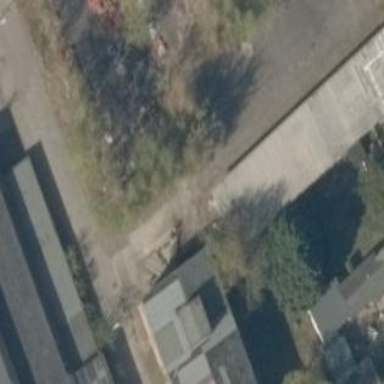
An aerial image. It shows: Industrial building.